Question: Hi I need a bit of advice with the following question which reads as follows:
Provide the sql that will determine the length of employment for each employee. For each employee display lastname and calulate number of years between today and the date on which the employee was hired. Label the column 'YEARS'

Im not sure how to approach this, should I use the datediff() function? Can I do something like this:
'''
SELECT DATEDIFF(HIRE_DATE,'2014-09-29') AS DiffDate
'''
Also how do I format DiffDate then that the output will only be years?
Thanks
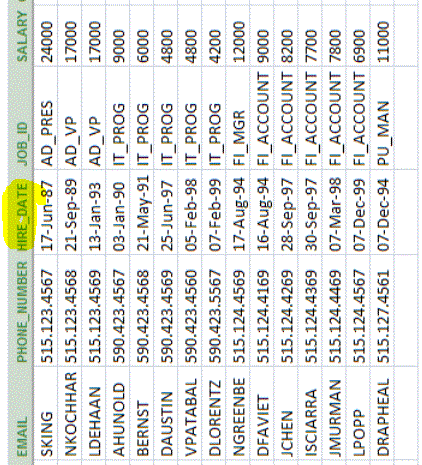
Answer: use as
'''
SELECT LastName, DATEDIFF('day',HIRE_DATE,'2014-09-29') AS DiffDate from TableName
'''
I am assuming that Table contains LastName column.
<URL>